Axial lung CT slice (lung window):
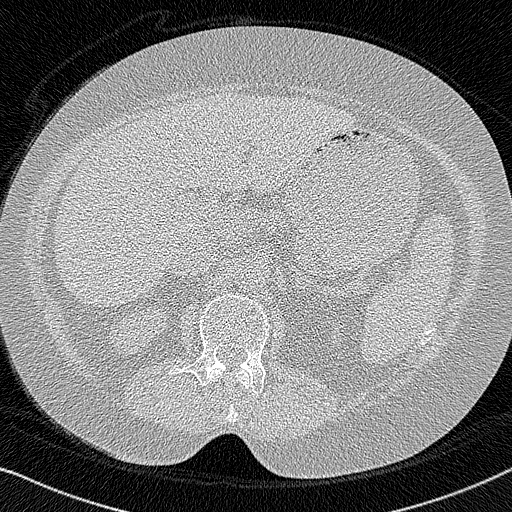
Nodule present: no